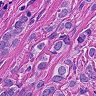
Metastatic tissue present: yes